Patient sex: F
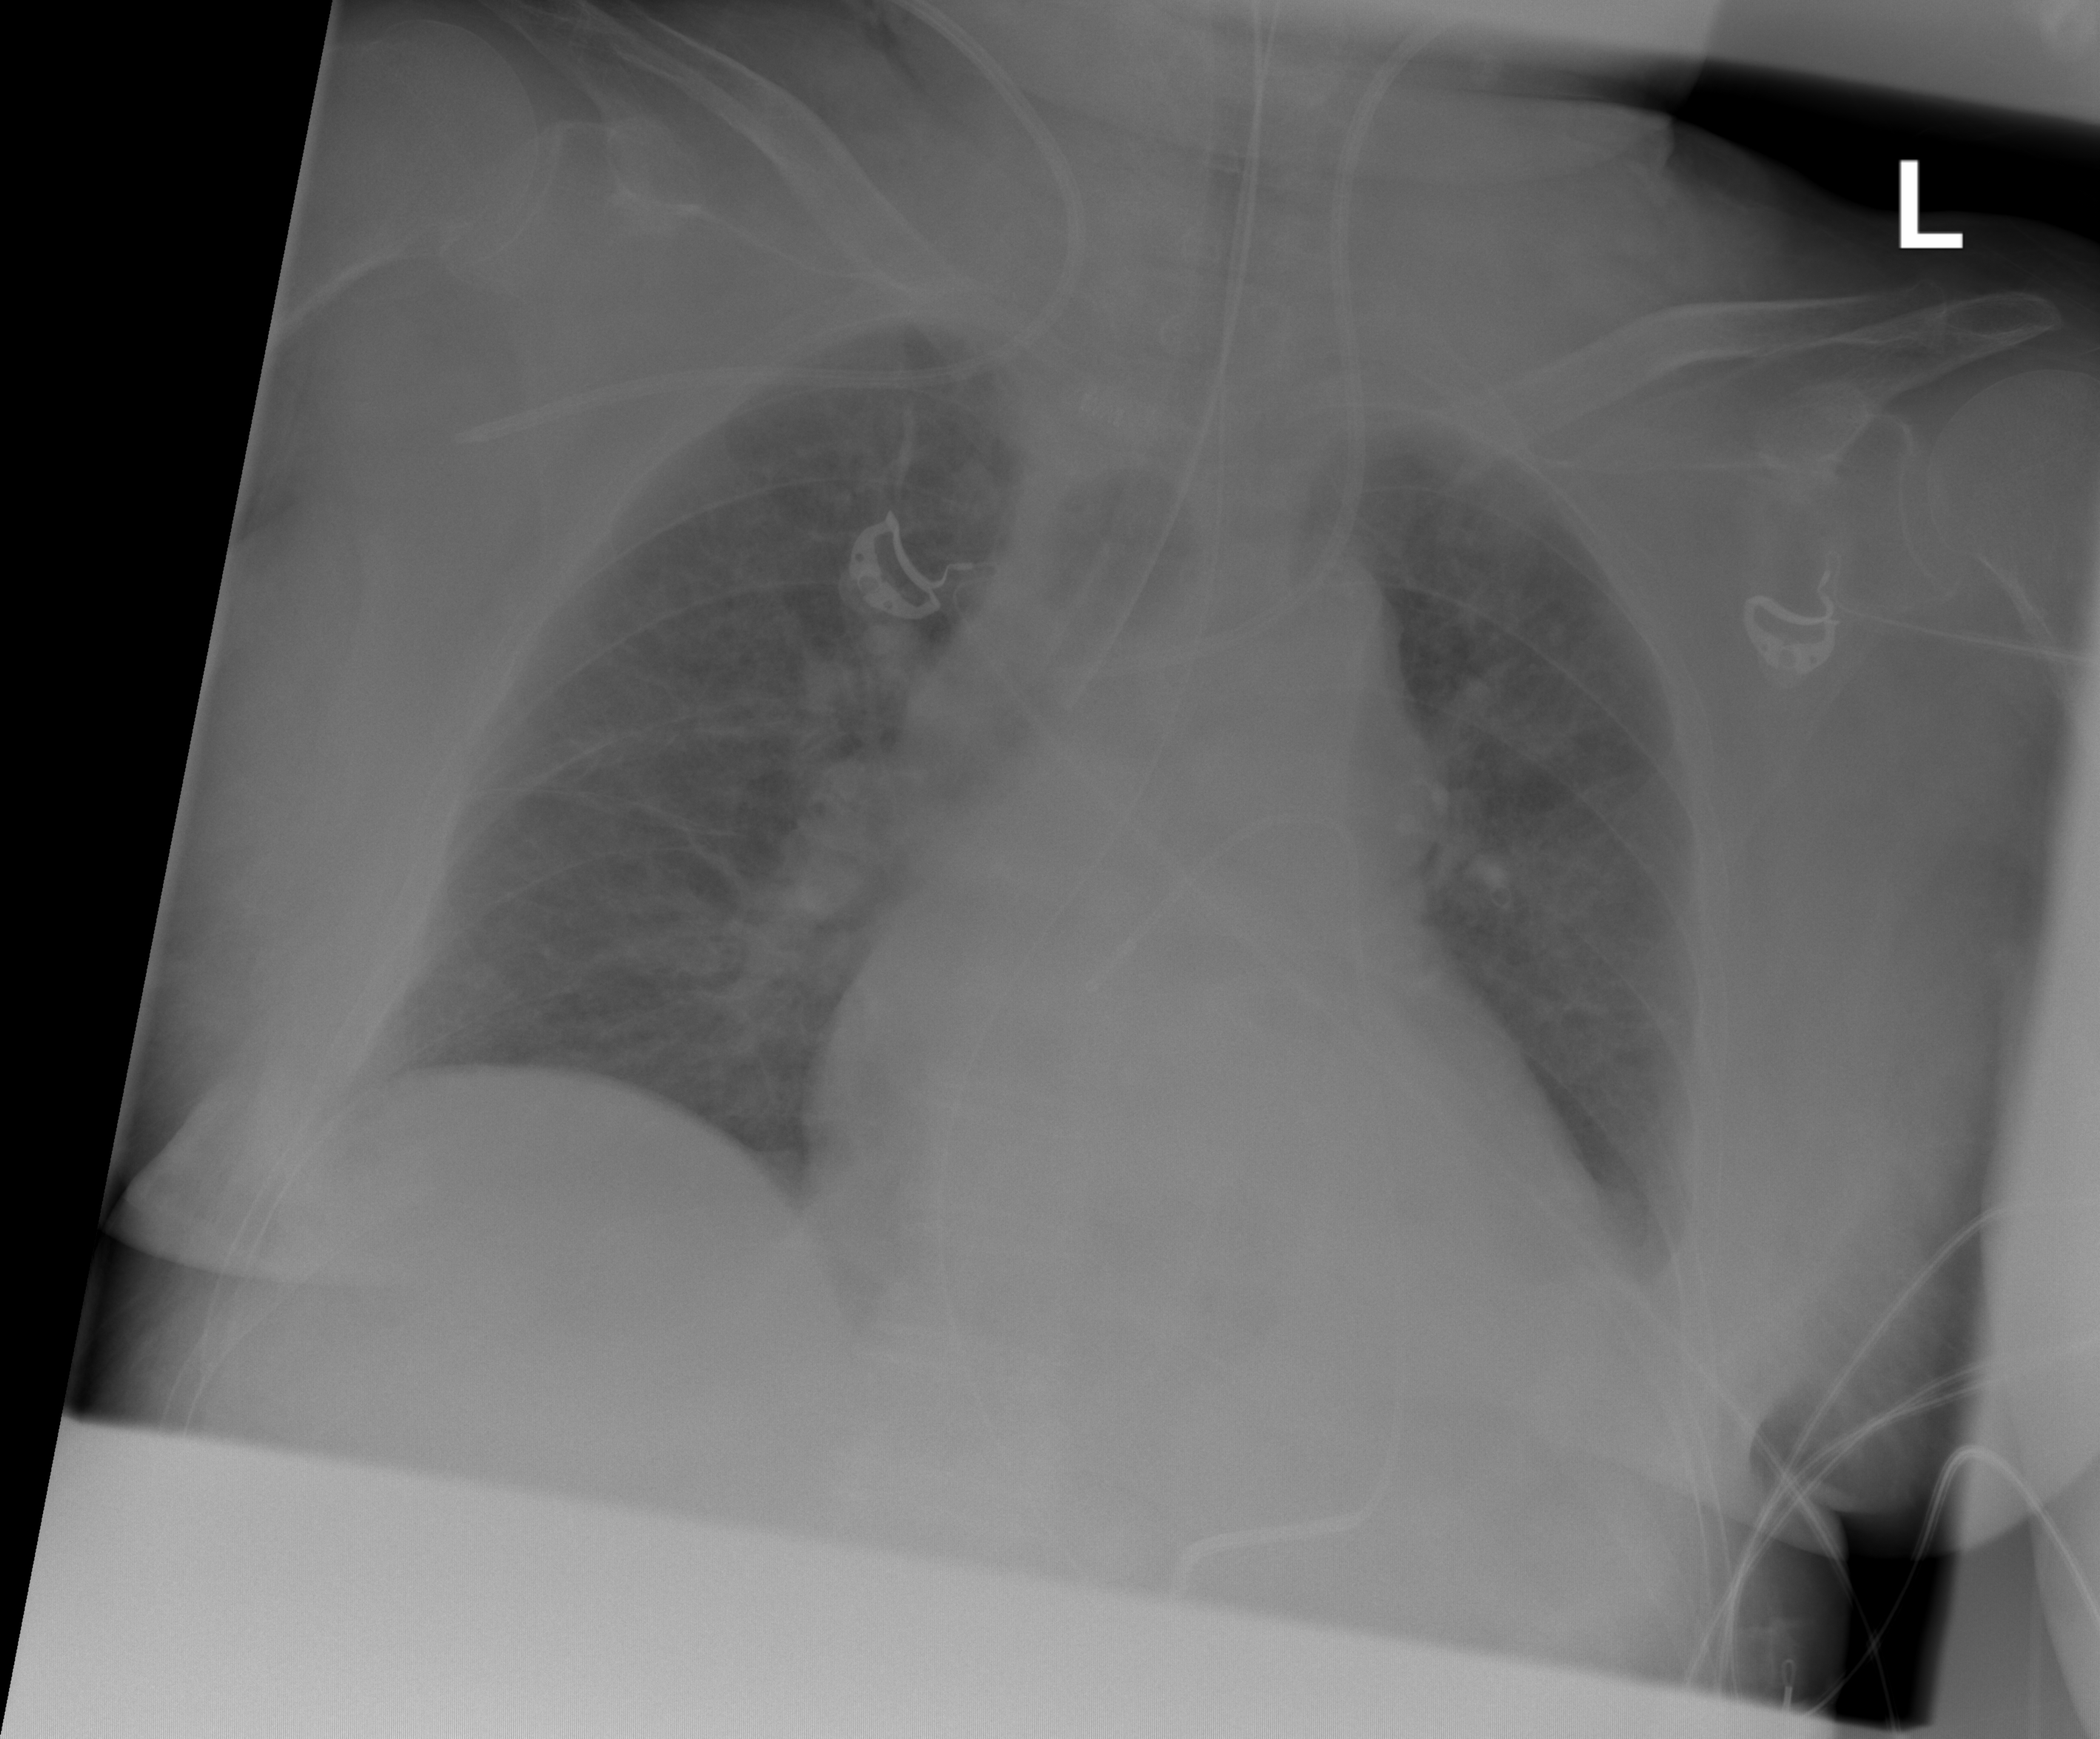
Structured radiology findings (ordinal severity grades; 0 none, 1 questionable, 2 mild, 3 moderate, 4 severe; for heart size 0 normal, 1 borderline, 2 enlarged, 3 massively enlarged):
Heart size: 1
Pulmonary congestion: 2
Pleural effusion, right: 0
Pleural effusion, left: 2
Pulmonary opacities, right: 2
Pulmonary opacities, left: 2
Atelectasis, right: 2
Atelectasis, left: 2